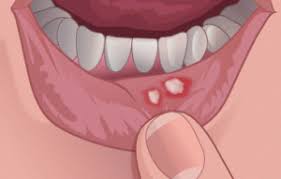
Condition: Mouth Ulcer